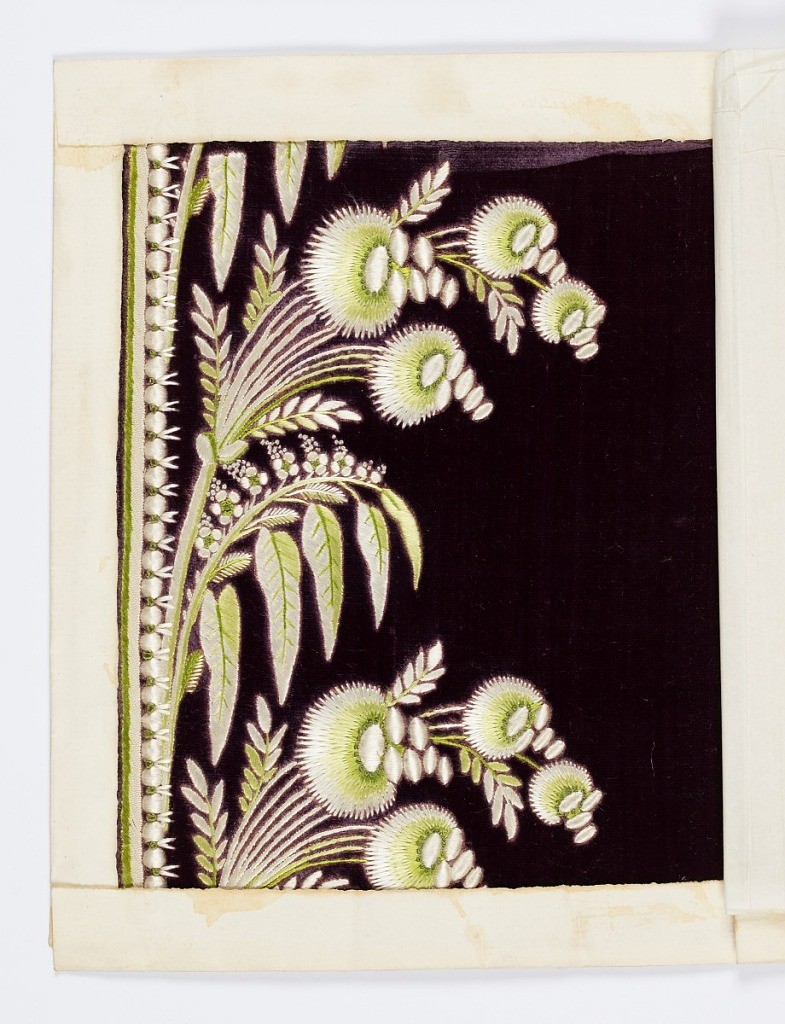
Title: Embroidery sample
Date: late 18th–early 19th century
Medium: silk, paper Technique: embroidered on supplementary warp cut pile (velvet); in paper envelope
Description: Green and white silk embroidery in a floral design on a purple ground.